Question: Is there a way to show the title in bold or show an asterisk* in the title of a modified document in PhpStorm?

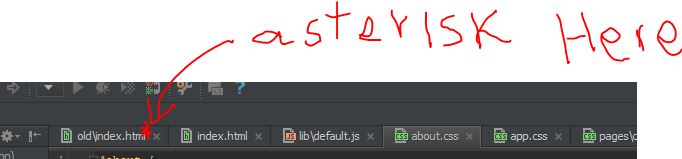
Answer: Asterisk indeed:
'Settings (Preferences on Mac) | Editor | Editor Tabs | Mark modified tabs with asterisk'
Settings screen has very nice (input box in top left corner) -- you should definitely try it next time -- very handy tool.